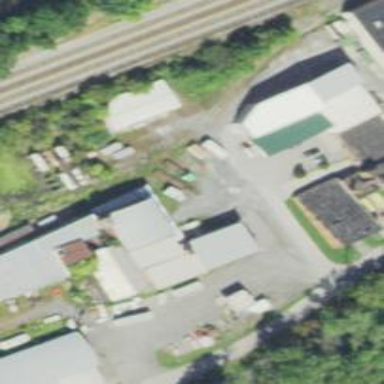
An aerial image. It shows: Rail spur service.